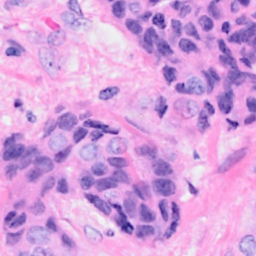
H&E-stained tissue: Breast